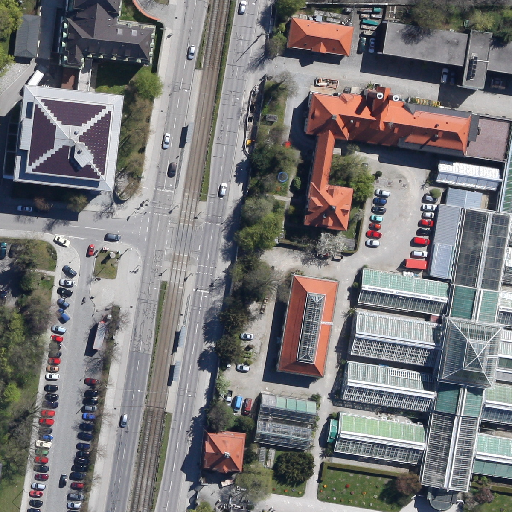
Referring expression: van in the parking area